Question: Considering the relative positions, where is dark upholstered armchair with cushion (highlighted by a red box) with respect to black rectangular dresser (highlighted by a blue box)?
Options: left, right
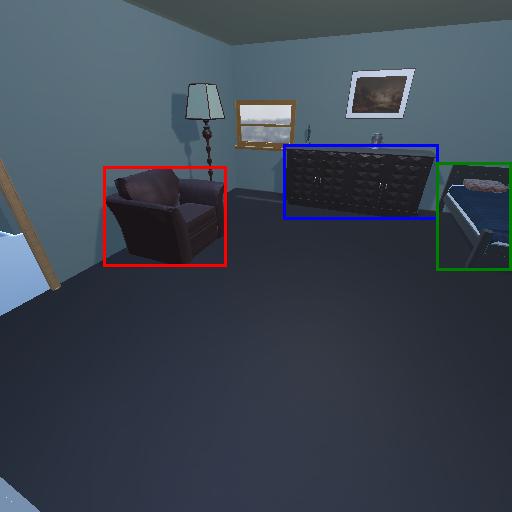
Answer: left